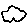
Label: cloud